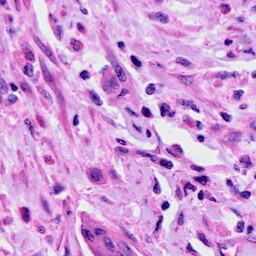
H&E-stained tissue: Cervix